Interaction volume radius: 5 \u00c5
Interaction volume height: 40 \u00c5
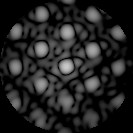
Disorder parameter: 0.1702